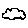
Label: cloud